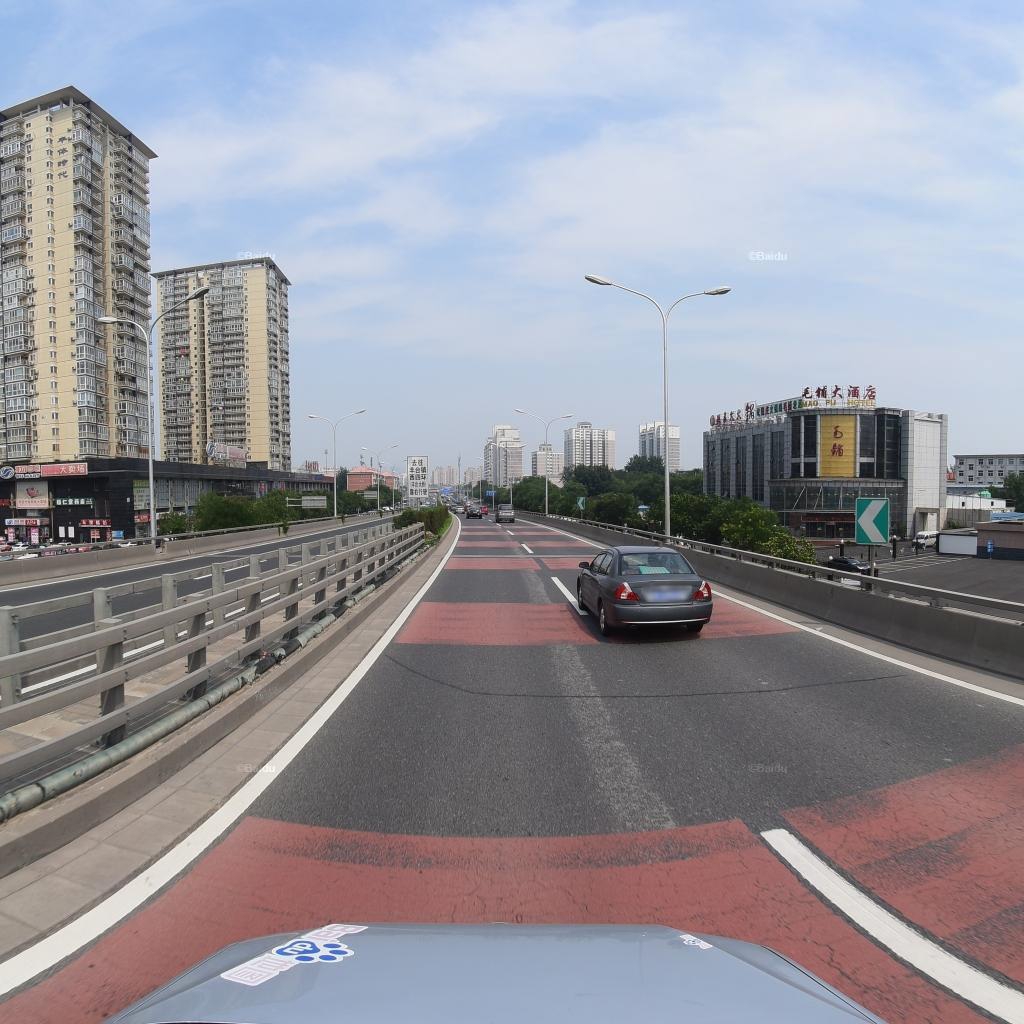
Region: Fengtai
Road damage annotations: transverse patch